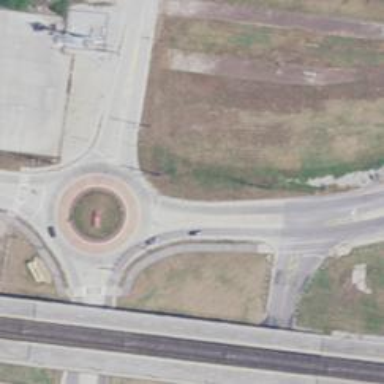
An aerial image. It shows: Roundabout at tertiary road junction.